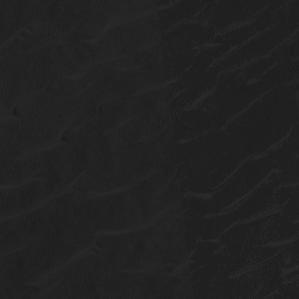
Label: non_frost